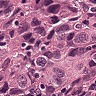
Metastatic tissue present: yes